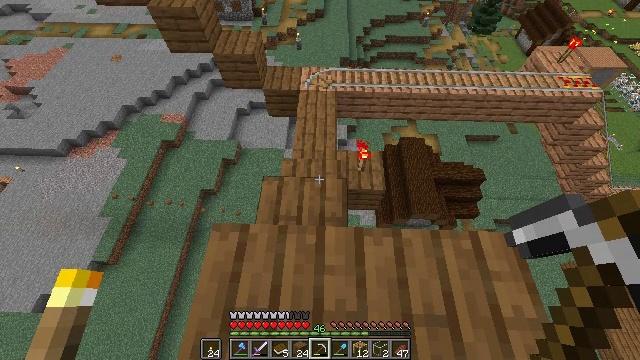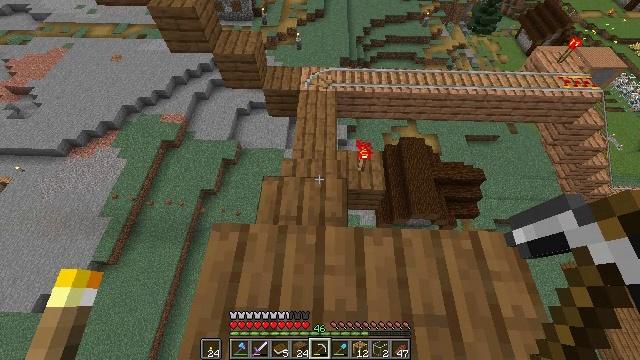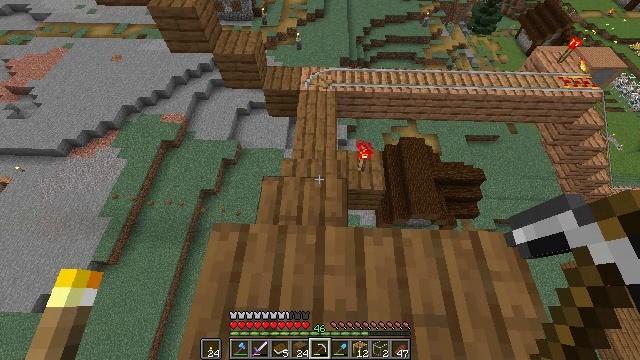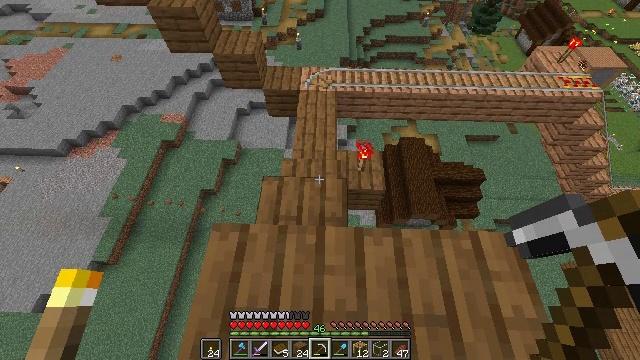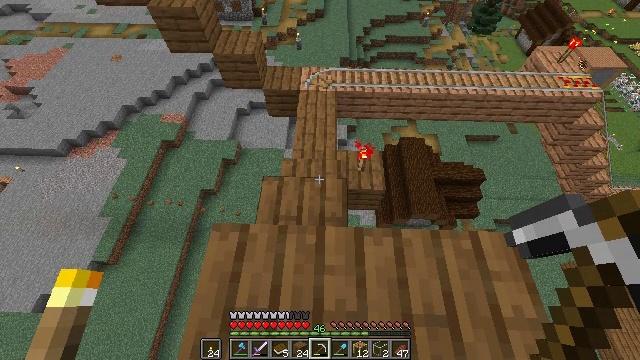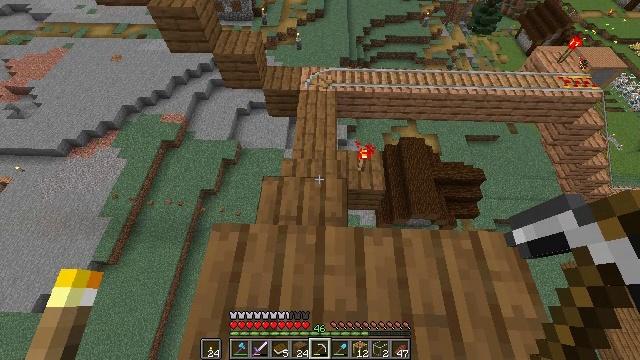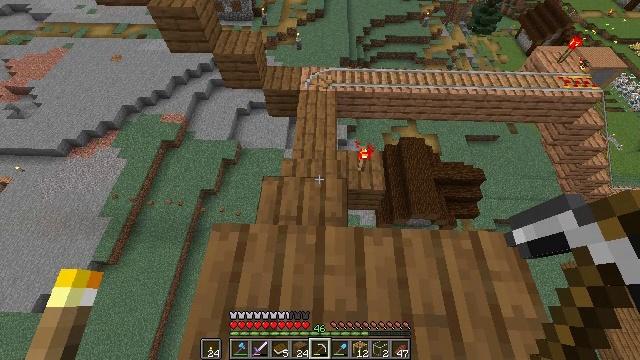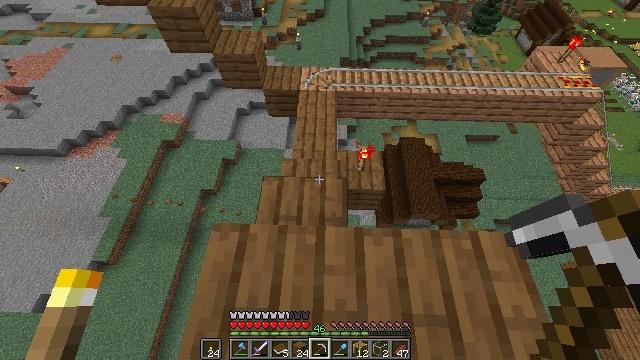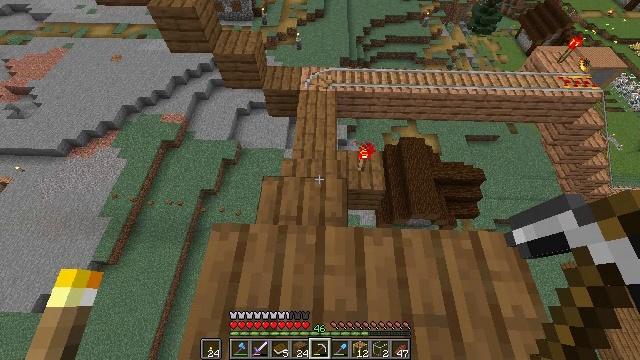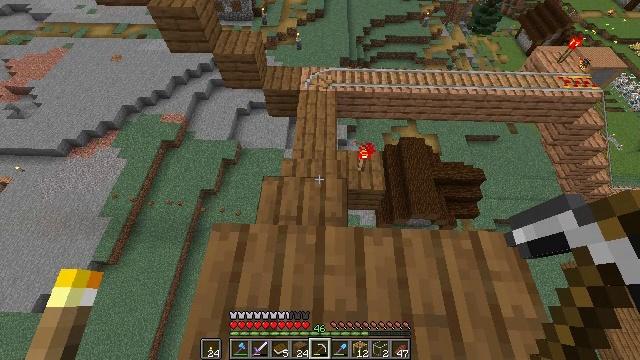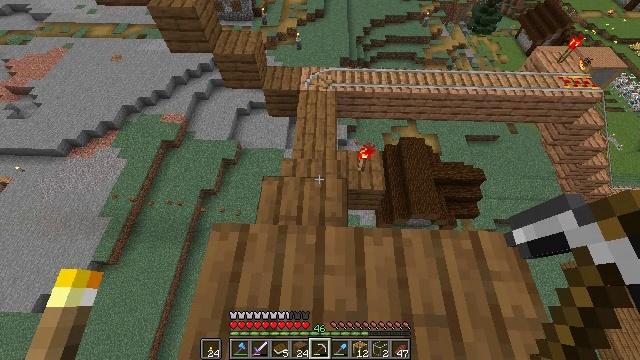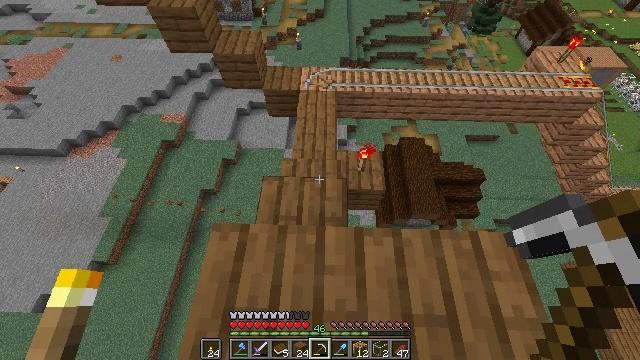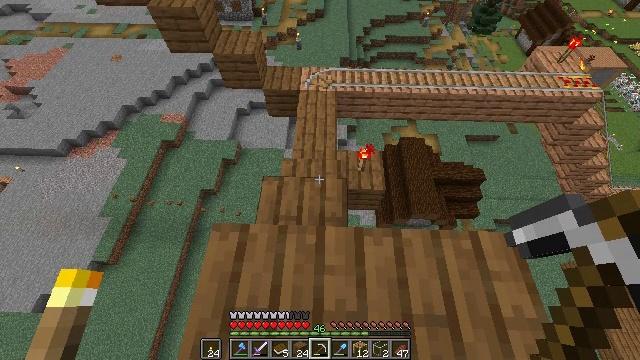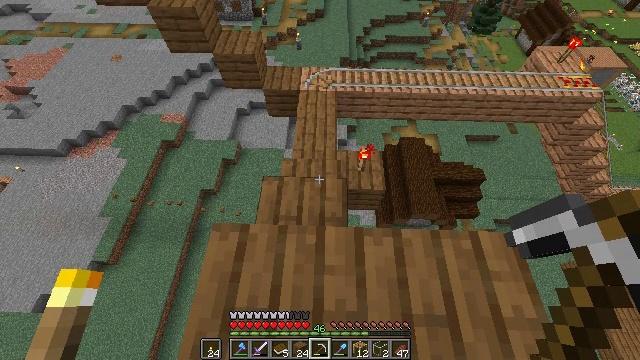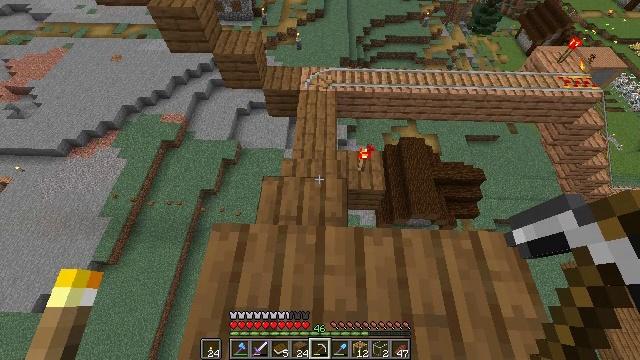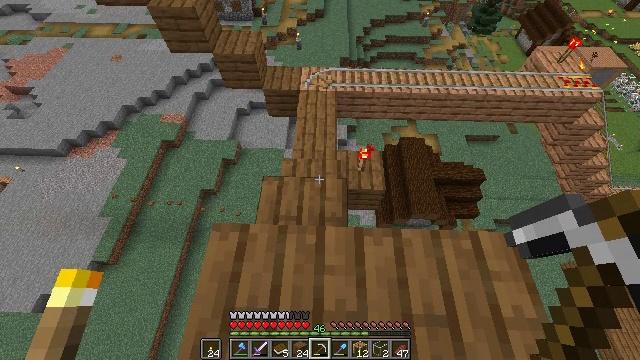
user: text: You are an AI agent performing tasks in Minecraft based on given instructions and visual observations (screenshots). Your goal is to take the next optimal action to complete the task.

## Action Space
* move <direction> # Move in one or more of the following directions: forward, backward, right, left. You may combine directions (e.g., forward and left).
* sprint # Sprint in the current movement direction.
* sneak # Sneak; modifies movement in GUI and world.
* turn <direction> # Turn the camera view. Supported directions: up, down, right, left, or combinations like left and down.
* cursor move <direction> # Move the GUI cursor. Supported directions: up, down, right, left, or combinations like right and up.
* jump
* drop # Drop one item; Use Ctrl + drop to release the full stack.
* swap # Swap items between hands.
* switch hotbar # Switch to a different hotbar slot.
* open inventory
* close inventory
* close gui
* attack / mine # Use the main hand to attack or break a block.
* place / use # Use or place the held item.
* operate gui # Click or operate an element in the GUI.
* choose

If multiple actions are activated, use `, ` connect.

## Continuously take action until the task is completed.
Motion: motion action
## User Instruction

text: Break the redstone torch.
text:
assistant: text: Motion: no_op
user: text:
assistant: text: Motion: no_op
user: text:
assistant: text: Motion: no_op
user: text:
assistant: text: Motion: no_op
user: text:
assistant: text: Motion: no_op
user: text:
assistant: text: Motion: no_op
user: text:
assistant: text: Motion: no_op
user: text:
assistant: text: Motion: no_op
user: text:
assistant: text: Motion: no_op
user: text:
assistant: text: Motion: no_op
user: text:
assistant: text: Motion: no_op
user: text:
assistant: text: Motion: no_op
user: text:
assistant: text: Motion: no_op
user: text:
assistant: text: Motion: no_op
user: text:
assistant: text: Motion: no_op
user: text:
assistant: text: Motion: no_op
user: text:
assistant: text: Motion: no_op
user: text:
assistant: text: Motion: no_op
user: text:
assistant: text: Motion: no_op
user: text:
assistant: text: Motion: no_op
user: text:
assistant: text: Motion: no_op
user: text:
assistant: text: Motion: no_op
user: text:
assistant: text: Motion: no_op
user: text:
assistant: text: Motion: no_op
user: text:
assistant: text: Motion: no_op
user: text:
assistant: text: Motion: no_op
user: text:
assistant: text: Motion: no_op
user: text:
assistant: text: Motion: no_op
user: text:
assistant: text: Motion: no_op
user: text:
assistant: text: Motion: no_op